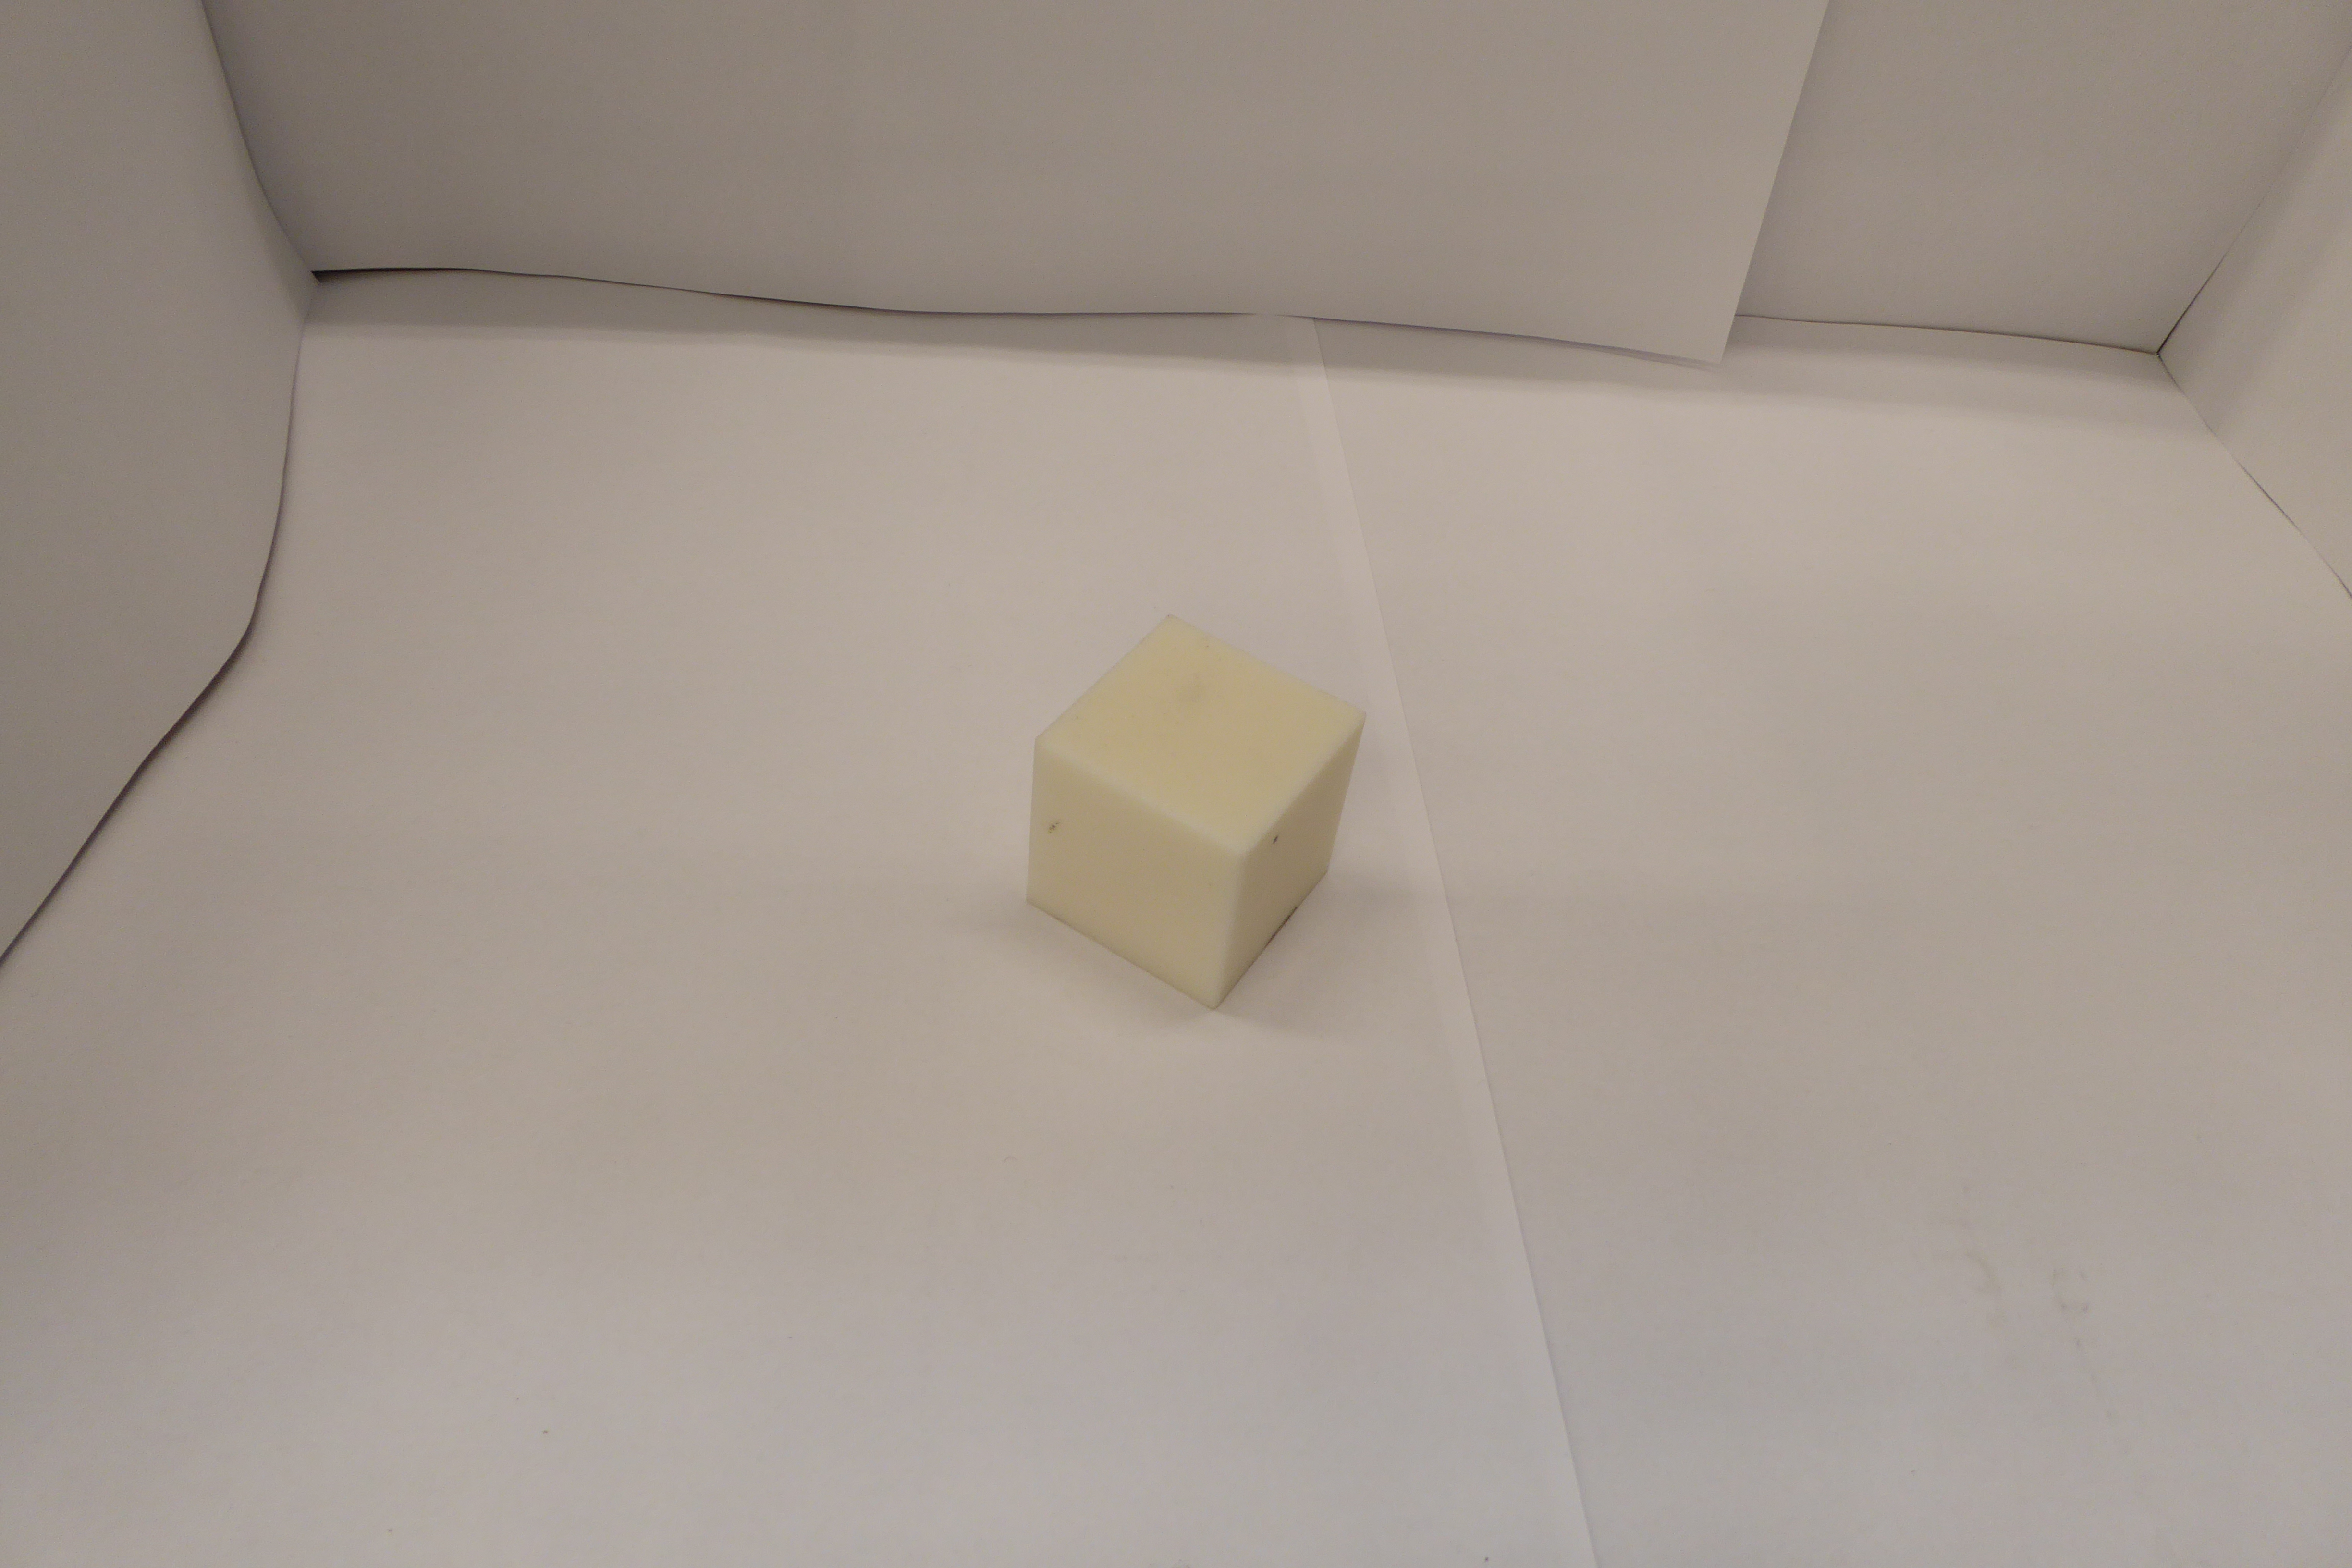
Label: Cuboid